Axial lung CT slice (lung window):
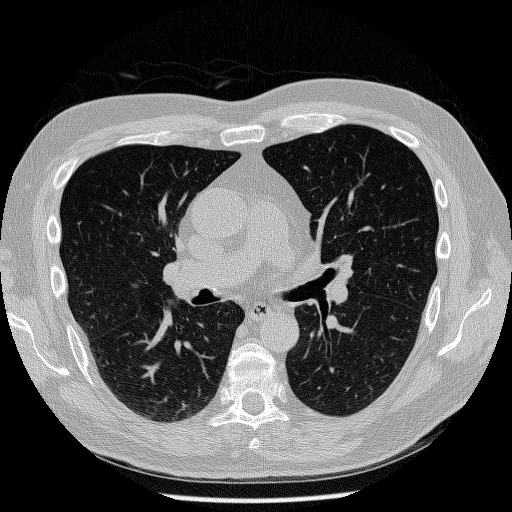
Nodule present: no